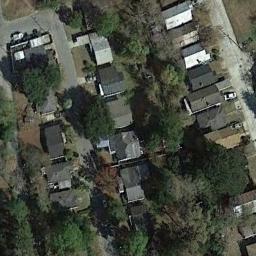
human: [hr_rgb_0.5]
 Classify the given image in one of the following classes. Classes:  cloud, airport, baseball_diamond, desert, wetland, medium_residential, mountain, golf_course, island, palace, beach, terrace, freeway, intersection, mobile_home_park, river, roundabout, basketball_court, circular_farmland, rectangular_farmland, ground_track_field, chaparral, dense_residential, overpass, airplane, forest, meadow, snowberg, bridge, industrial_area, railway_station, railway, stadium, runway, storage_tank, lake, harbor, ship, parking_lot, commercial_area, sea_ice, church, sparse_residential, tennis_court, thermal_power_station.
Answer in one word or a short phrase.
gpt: dense_residential